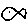
Label: fish